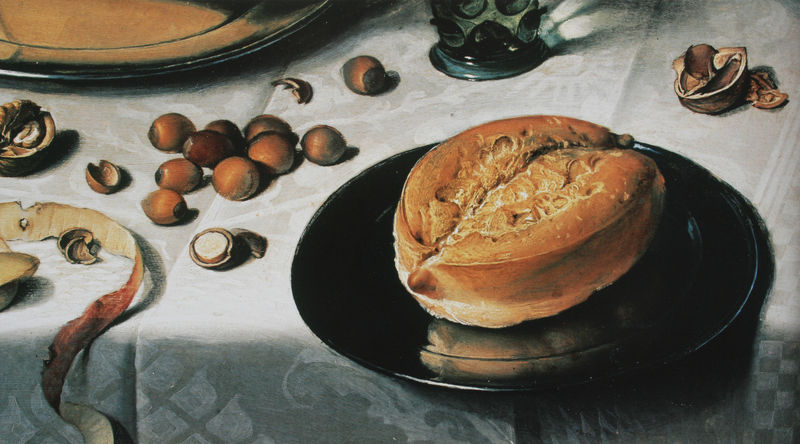
Titel: Stillleben mit Käse (Detail)
Künstler: Floris van Dijck
Standort: Haarlem
Institution: Frans Halsmuseum
Schlagwörter: weiß, glas, schwarz, tisch, beige, muster, schale, silber, teller, tischdecke, tischtuch, spiegelung, decke, kürbis, schalen, stilleben, stillleben, essen, detail, brot, platte, damast, haselnuss, nüsse, wallnuss, walnuss, brötchen, nussschale, walnüsse, haselnüsse, weck, apfelschale, kürnid, walnussschale, haselnüüse